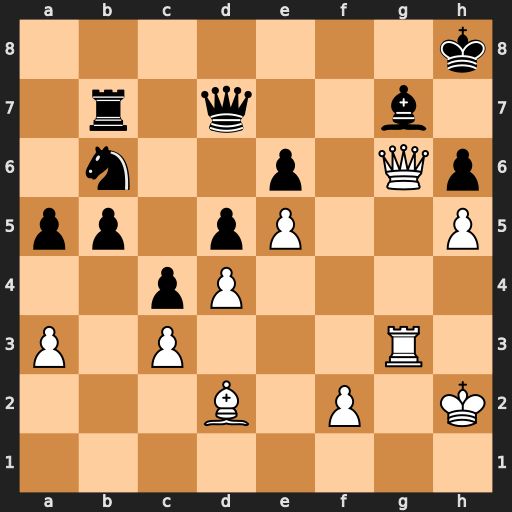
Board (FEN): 7k/1r1q2b1/1n2p1Qp/pp1pP2P/2pP4/P1P3R1/3B1P1K/8
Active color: w
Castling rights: -
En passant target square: -
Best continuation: Bxh6 Qf7 Bxg7+